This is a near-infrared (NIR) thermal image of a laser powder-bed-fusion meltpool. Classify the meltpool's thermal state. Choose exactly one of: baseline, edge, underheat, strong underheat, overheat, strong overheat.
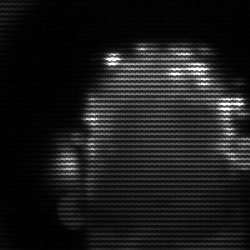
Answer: baseline